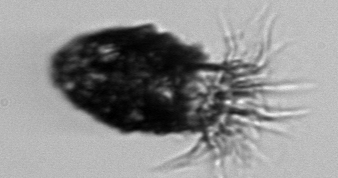
Label: Stenosemella_pacifica